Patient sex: M
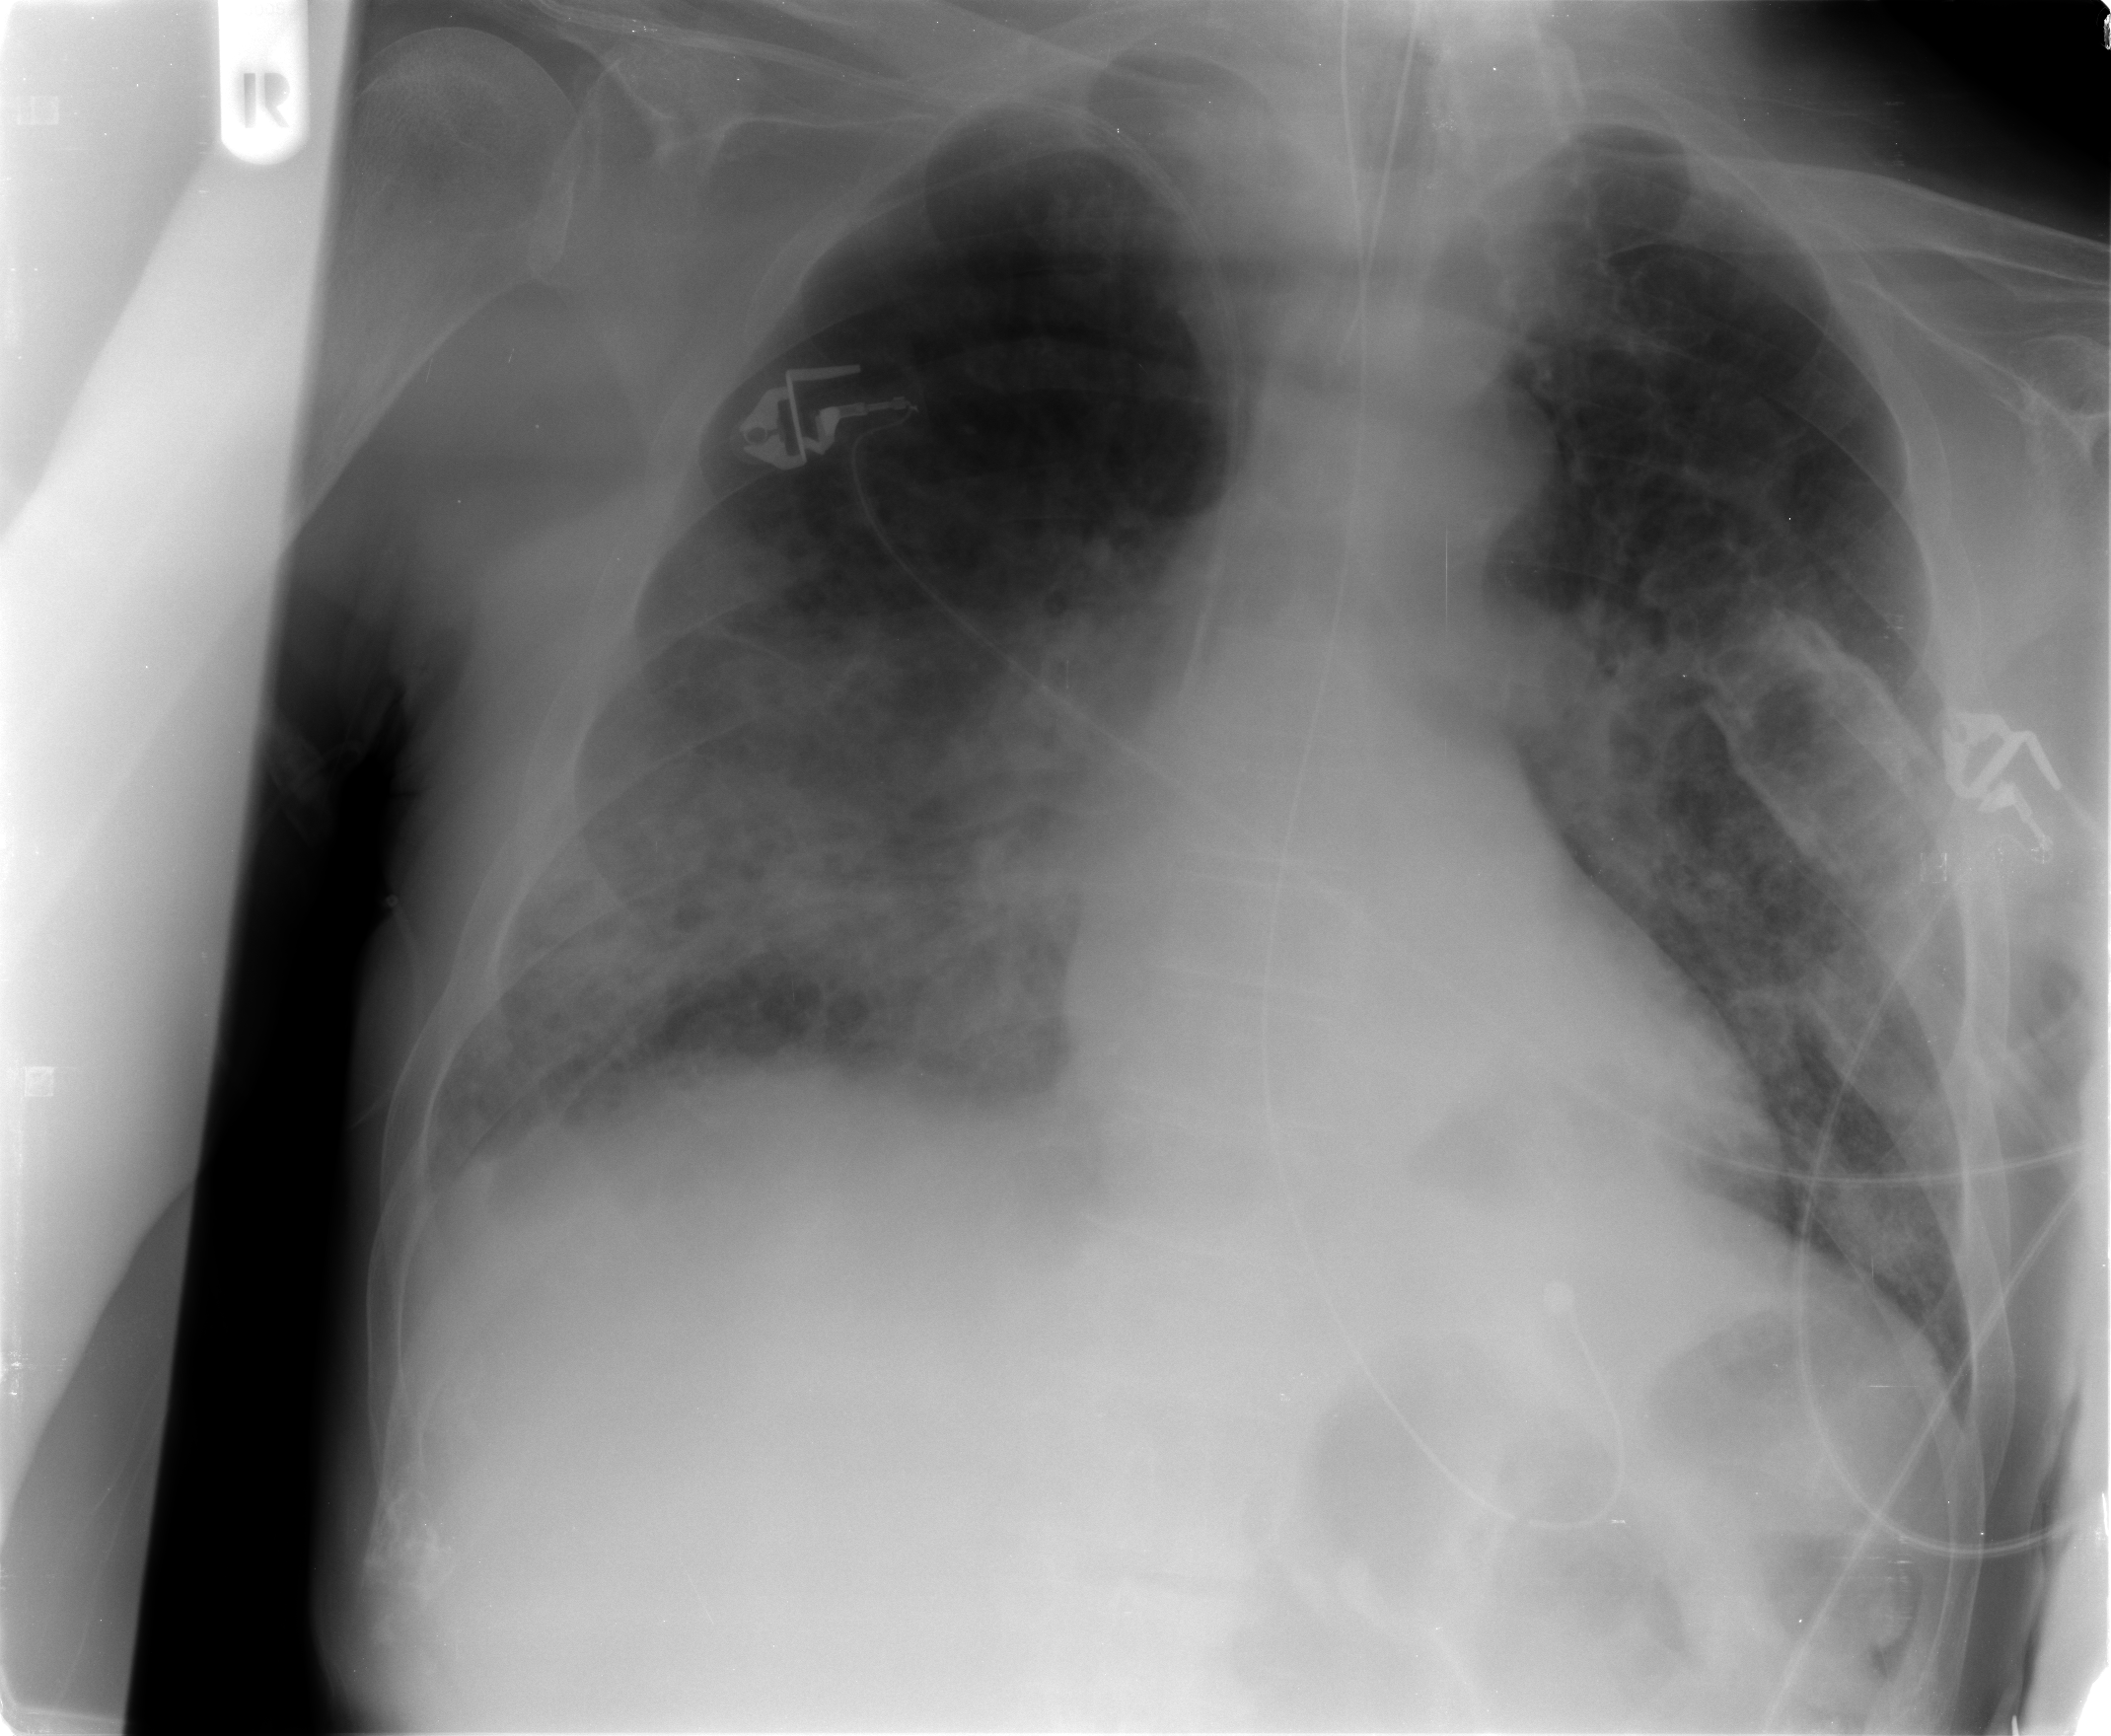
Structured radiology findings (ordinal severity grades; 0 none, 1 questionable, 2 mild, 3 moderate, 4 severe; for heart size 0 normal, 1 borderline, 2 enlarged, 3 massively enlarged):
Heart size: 0
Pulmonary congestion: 2
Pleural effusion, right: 1
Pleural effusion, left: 0
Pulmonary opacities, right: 3
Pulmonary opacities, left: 2
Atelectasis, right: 2
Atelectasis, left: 0